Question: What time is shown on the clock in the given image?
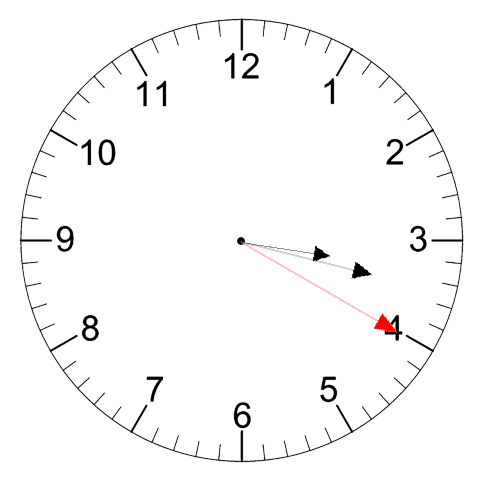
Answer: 03:17:20